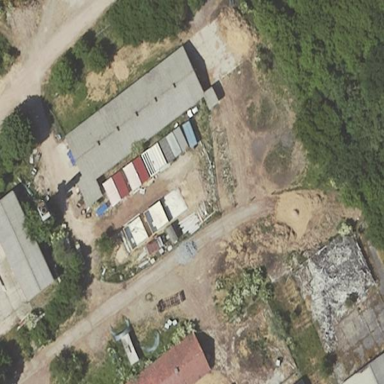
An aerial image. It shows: Farm auxiliary building.